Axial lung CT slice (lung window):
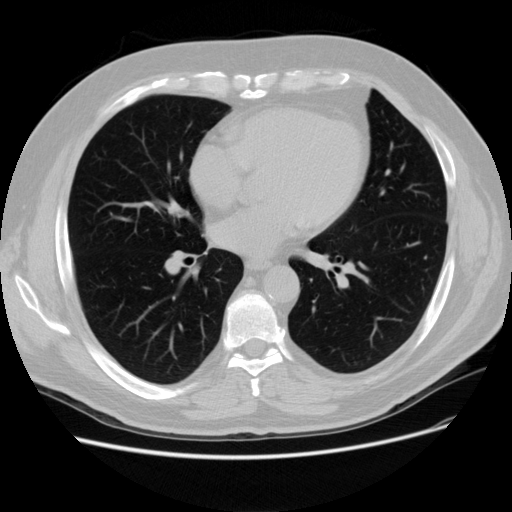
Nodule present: no